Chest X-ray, AP view. Patient: 49 years old, sex M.
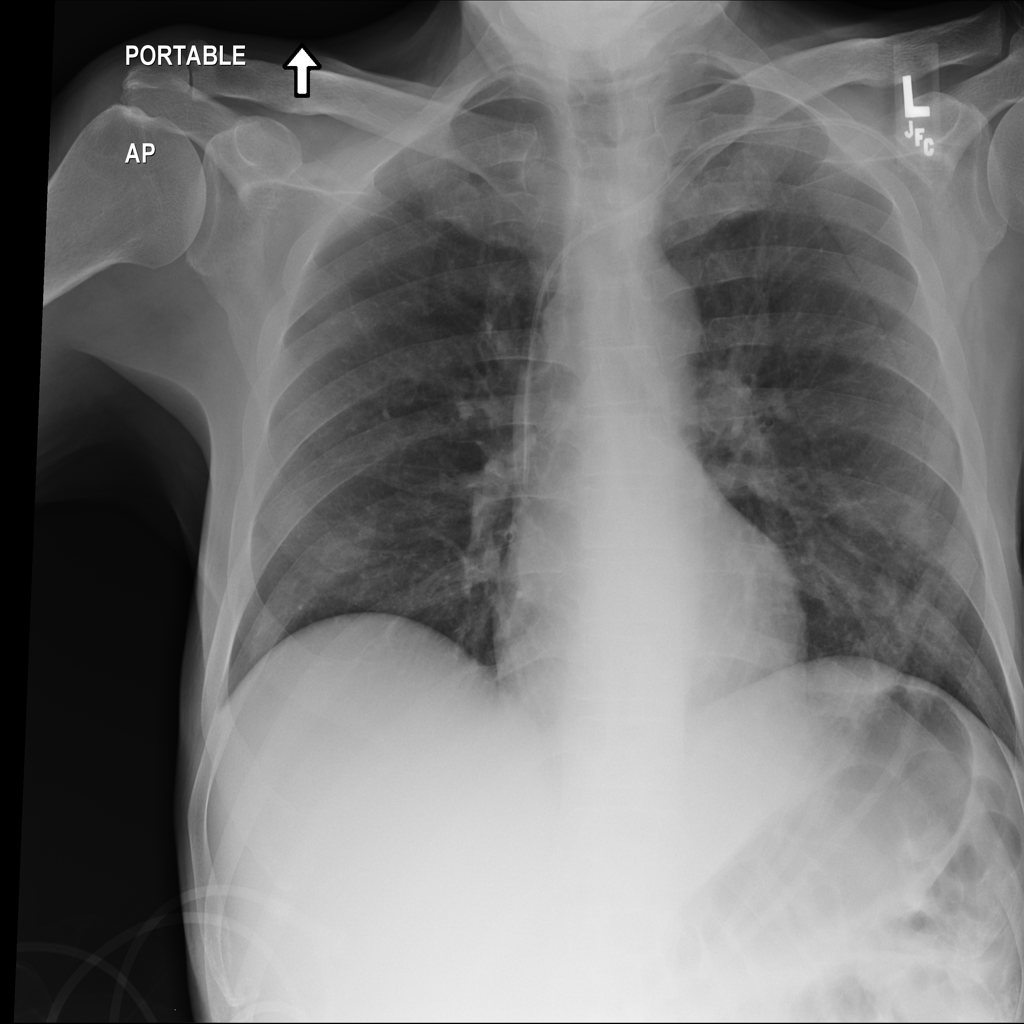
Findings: No Finding